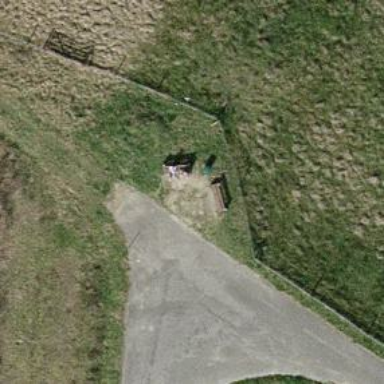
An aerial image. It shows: Brown bench in the vicinity.